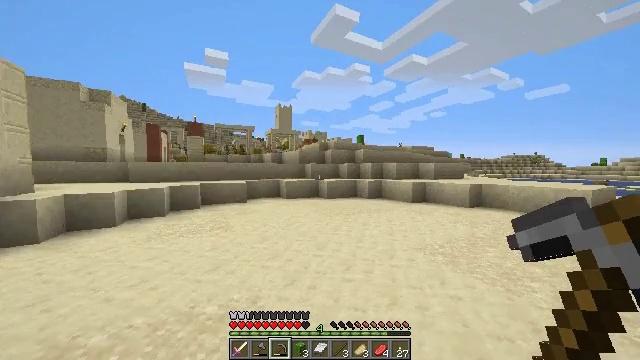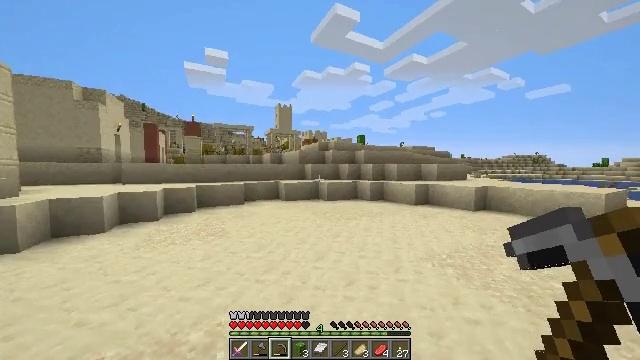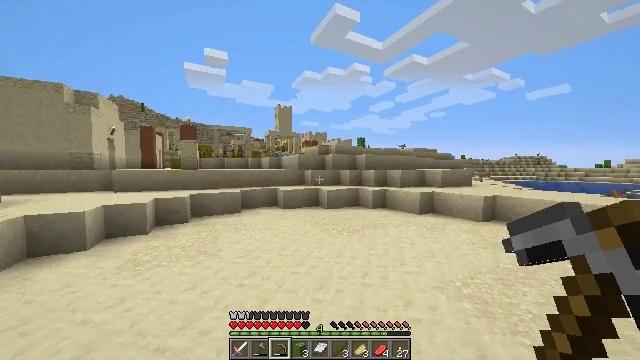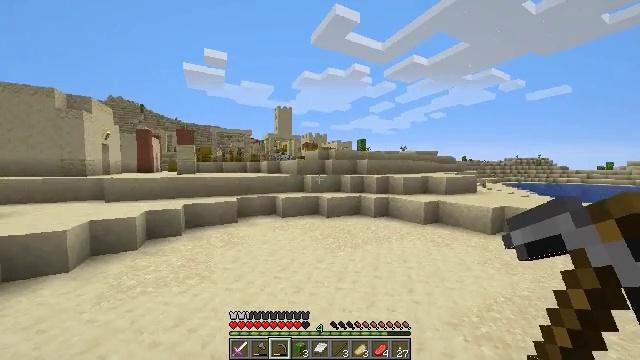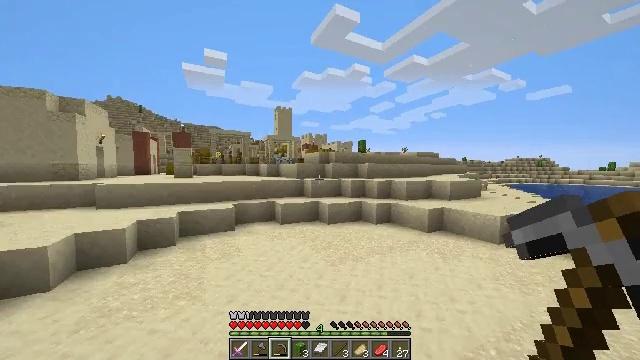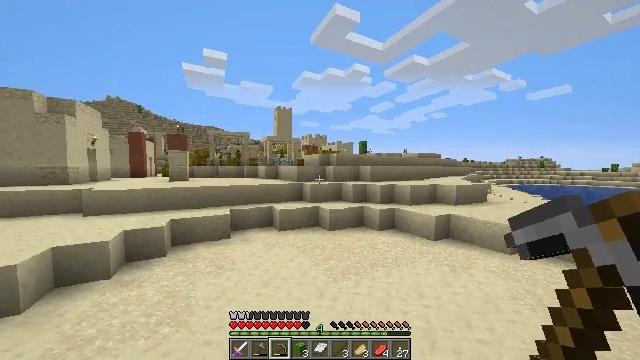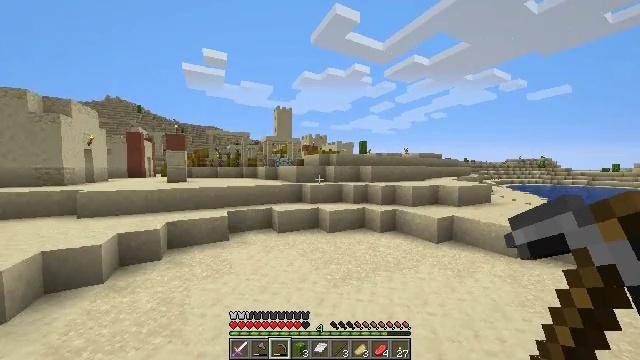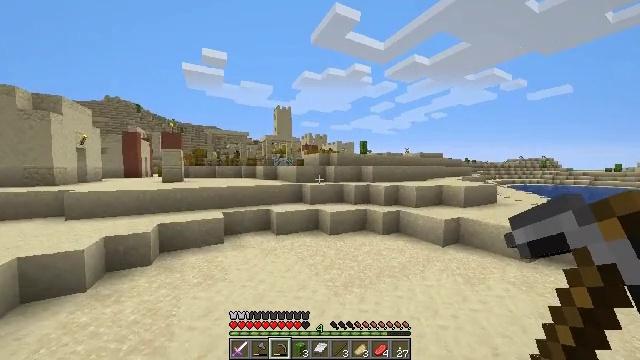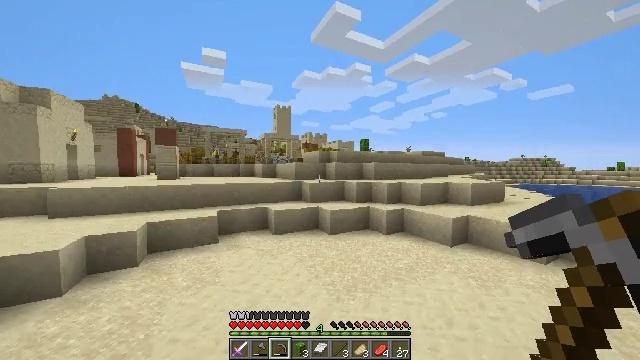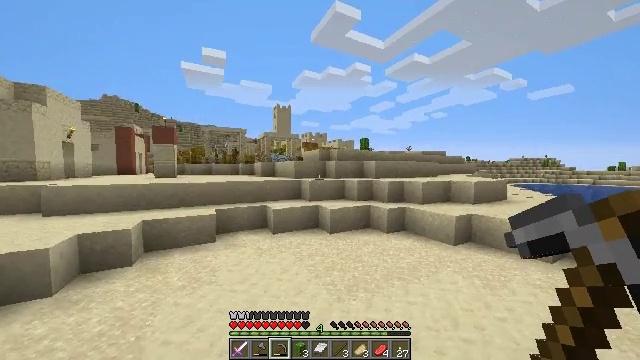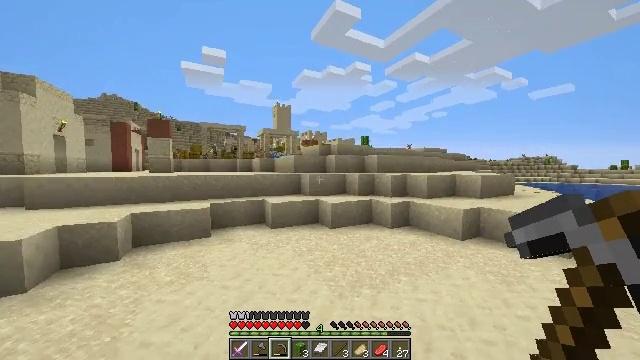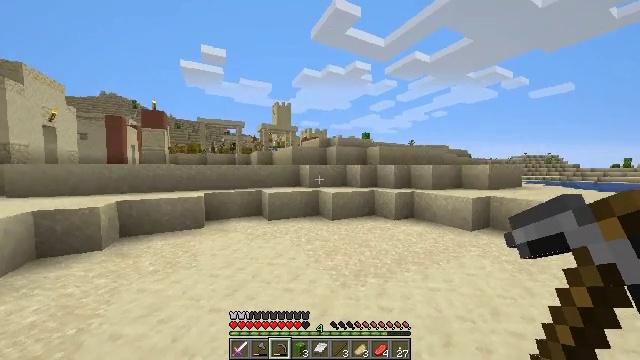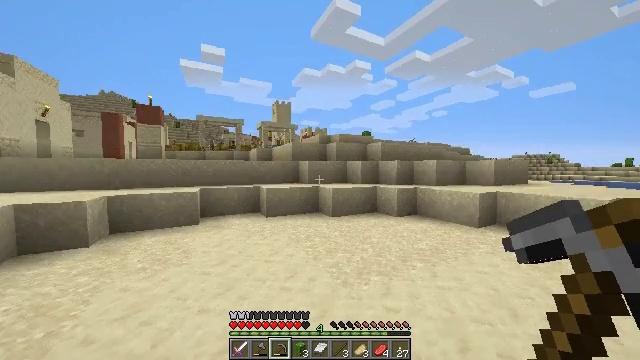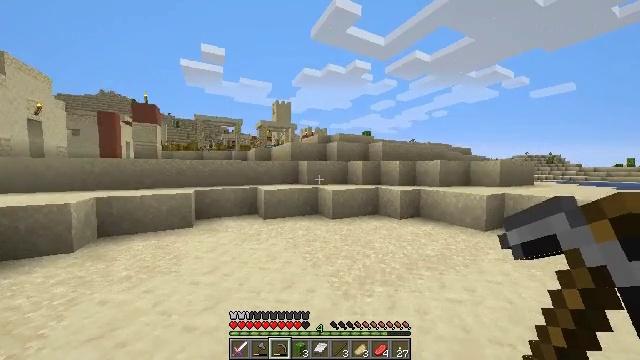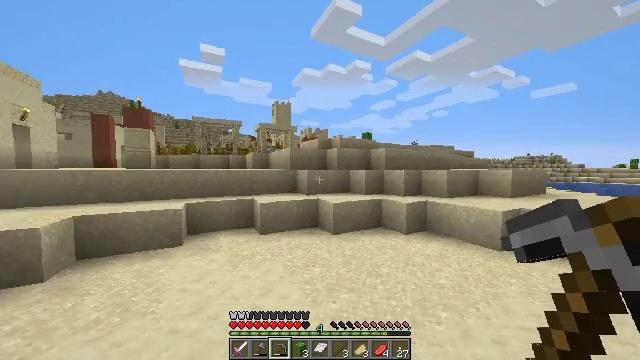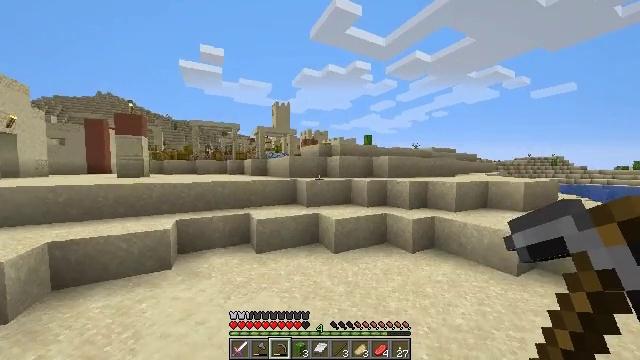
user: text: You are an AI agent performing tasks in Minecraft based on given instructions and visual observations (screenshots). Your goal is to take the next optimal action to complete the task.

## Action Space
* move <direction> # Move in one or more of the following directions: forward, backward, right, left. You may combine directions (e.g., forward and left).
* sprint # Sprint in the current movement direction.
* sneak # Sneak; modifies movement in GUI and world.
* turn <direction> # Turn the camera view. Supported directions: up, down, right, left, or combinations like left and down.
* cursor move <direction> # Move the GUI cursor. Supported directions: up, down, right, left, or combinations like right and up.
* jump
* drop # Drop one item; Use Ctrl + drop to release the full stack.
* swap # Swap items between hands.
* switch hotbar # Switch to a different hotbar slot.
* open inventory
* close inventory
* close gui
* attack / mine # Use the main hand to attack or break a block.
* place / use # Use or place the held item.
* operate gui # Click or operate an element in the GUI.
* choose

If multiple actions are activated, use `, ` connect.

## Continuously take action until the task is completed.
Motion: motion action
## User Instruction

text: Recycle the cut sandstone for building.
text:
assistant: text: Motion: move forward, sprint, jump
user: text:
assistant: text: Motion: move forward, sprint, jump
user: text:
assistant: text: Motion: move forward, sprint, jump
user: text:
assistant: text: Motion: move forward, sprint, jump
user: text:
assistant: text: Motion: move forward, sprint, jump
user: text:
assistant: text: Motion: move forward, sprint, jump
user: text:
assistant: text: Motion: move forward, sprint, jump
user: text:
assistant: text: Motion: move forward, sprint, jump
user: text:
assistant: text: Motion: move forward, sprint, jump
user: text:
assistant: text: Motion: move forward, sprint, jump
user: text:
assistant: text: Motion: move forward, sprint, jump
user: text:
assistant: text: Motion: move forward, sprint, jump
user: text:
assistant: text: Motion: move forward, sprint, jump
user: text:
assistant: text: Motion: move forward, sprint, jump
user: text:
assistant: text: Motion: move forward, sprint, jump
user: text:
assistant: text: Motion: move forward, sprint, jump
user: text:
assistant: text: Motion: move forward, sprint, jump
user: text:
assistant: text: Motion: move forward, sprint, jump
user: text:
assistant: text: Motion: move forward, sprint, turn right, jump
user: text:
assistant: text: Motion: move forward, sprint, turn right, jump
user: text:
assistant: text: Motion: move forward, sprint
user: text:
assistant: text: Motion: move forward, sprint
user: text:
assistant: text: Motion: move forward, sprint
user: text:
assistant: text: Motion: move forward, sprint
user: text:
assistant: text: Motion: move forward, sprint
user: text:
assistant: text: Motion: move forward, sprint
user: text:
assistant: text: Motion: move forward, sprint
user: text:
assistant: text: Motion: move forward, sprint
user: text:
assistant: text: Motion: move forward, sprint
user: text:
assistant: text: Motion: move forward, sprint